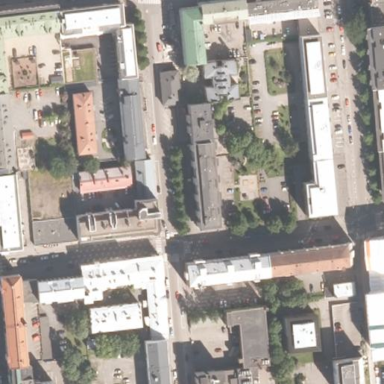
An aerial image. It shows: Residential area on city block.